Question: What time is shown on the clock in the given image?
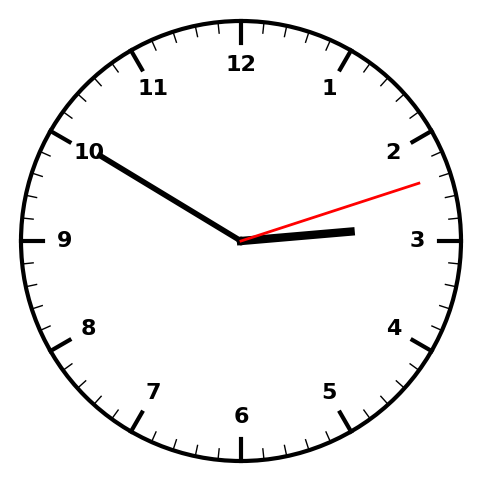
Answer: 02:50:12